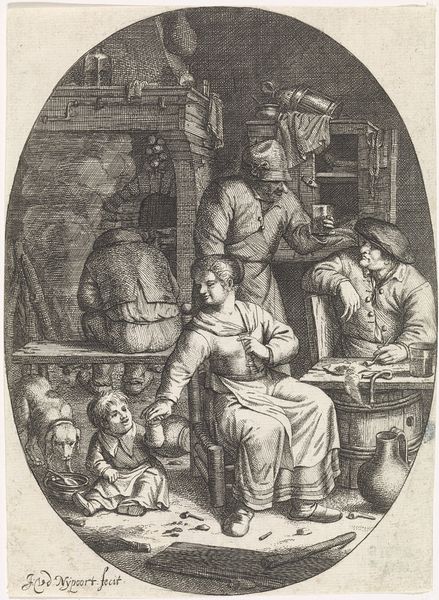
Titel: Interieur van een boerenwoning met vijf figuren
Künstler: Justus van den Nijpoort
Standort: Amsterdam
Institution: Rijksmuseum
Schlagwörter: frau, raum, stuhl, tisch, zeichnung, haus, hund, kneipe, mütze, schüssel, familie, kind, mutter, ofen, oval, krug, schrank, bank, löffel, wein, becher, fass, küche, häuslich